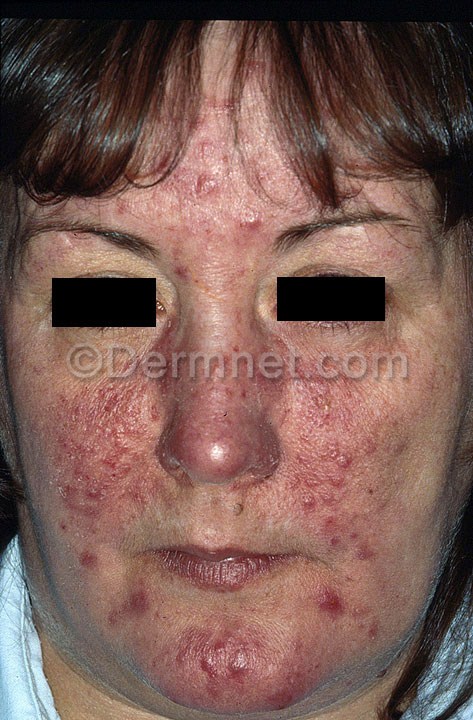
Disease: Acne and Rosacea Photos